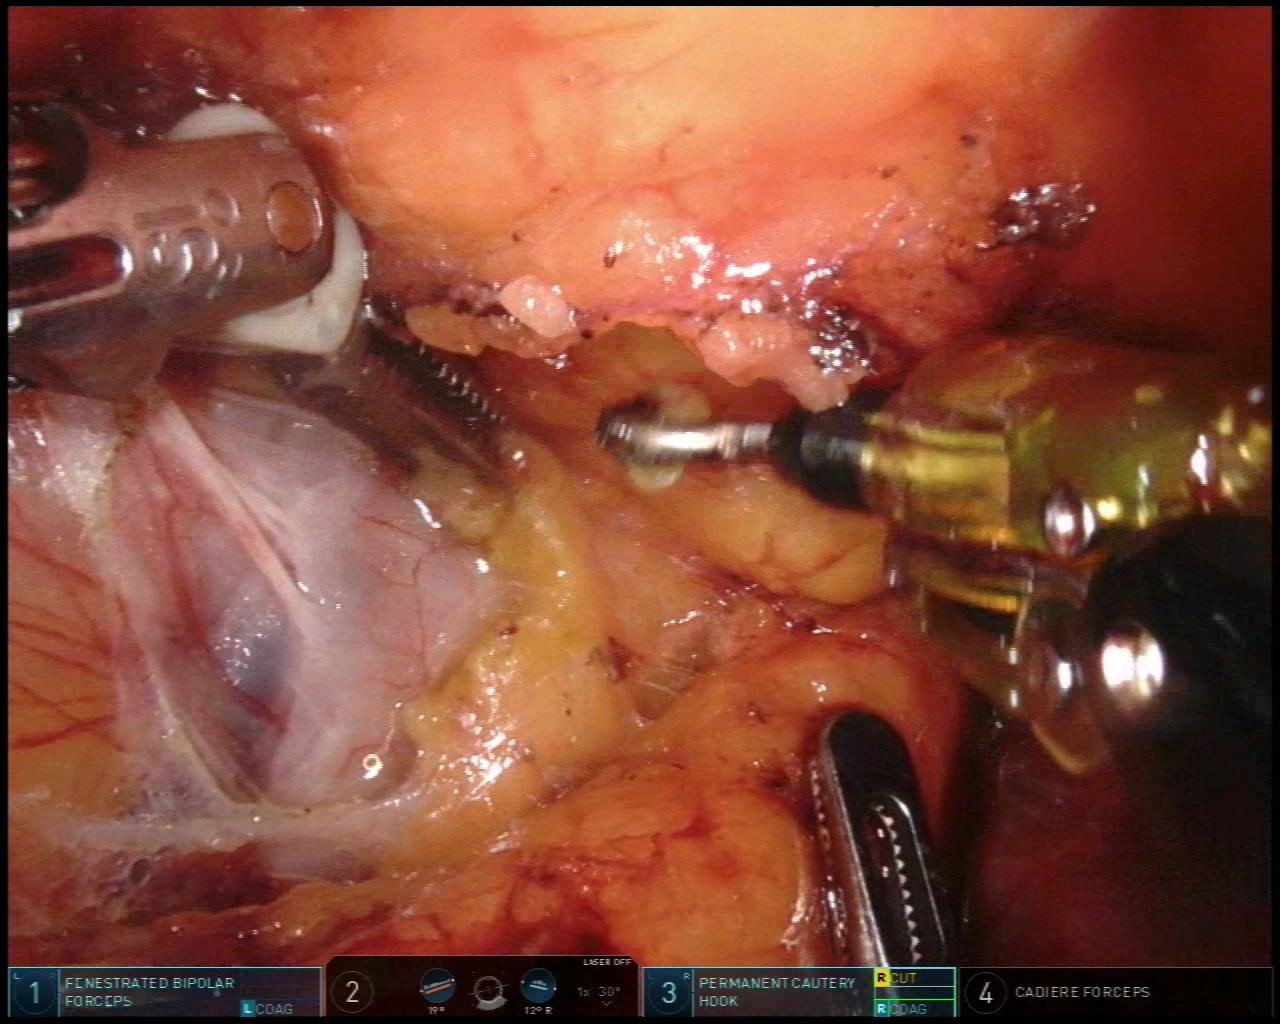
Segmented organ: stomach
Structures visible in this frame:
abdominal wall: no
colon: no
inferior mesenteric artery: no
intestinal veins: no
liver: no
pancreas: yes
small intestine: no
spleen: no
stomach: yes
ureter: no
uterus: no
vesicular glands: no